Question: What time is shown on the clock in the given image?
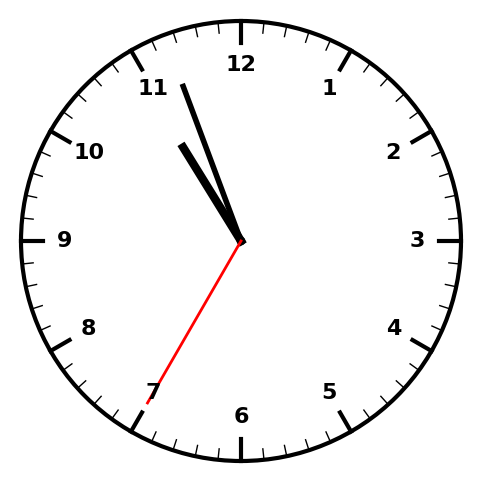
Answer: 10:56:35